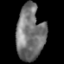
Tissue: lung
Cell type: T cells
Senescence score: 0.1844
Nuclear area (px): 1485
Mean DAPI intensity: 117.471